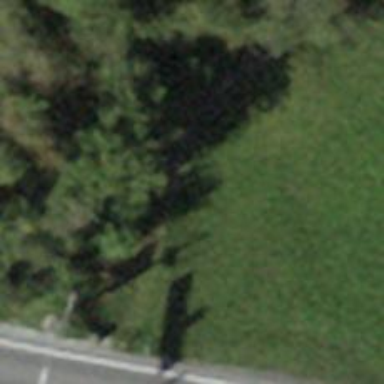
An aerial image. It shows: Ground path.